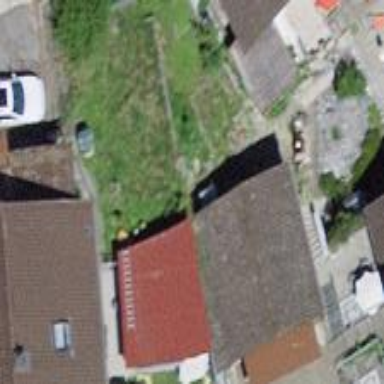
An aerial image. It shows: Garage.